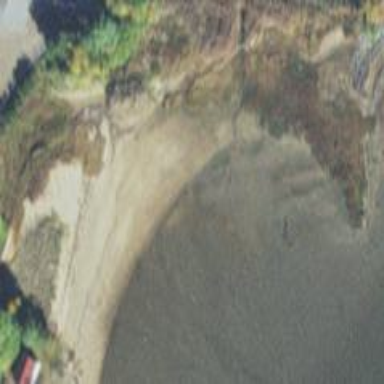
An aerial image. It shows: Sandy beach with natural surroundings.